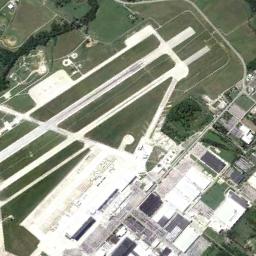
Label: airport